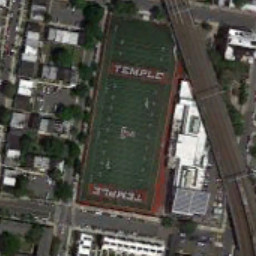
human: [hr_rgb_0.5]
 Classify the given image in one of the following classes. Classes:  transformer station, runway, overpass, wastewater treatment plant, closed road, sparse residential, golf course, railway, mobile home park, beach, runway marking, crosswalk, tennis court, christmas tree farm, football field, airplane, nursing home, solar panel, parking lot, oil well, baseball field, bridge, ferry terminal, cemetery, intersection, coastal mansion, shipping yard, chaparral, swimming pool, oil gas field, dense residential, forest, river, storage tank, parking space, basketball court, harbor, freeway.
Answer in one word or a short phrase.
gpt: football field